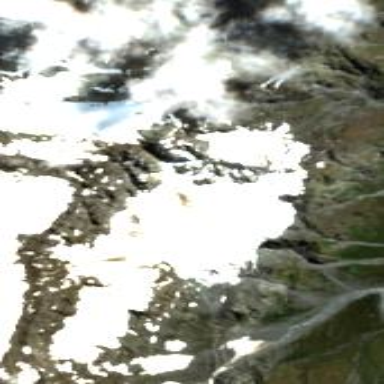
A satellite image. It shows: Majestic glacier in the distance.